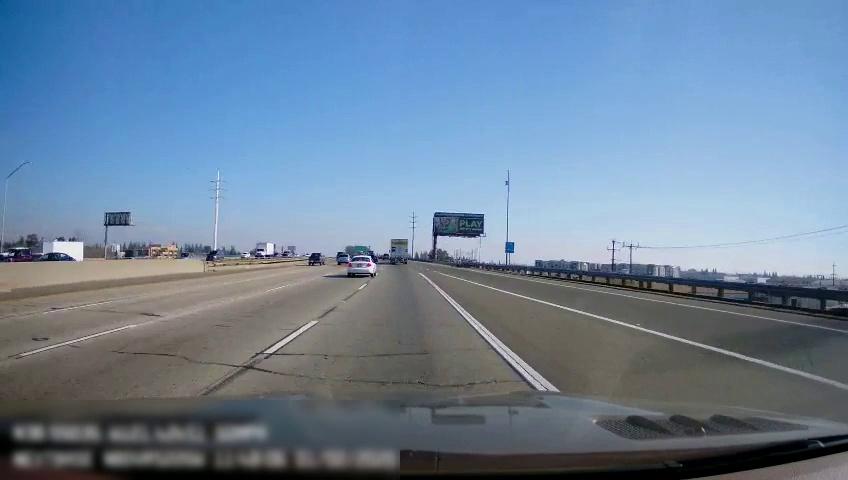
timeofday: Day
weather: Sunny
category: Drivable Space
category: Vehicles | SUV
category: Vehicles | Truck
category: Vehicles | Car
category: Vehicles | Truck
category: Vehicles | SUV
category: Vehicles | SUV
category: Vehicles | Truck
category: Vehicles | Truck
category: Vehicles | SUV
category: Vehicles | Truck
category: Vehicles | Car
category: Vehicles | Truck
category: Lanes | Alternate Lane
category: Lanes | Alternate Lane
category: Lanes | Alternate Lane
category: Lanes | Alternate Lane
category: Lanes | Alternate Lane
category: Lanes | Alternate Lane